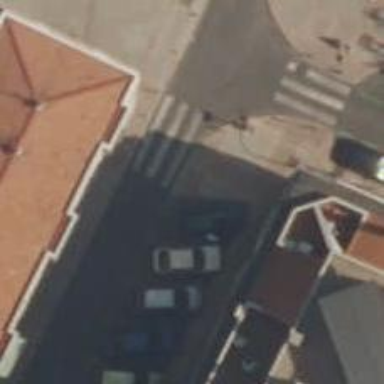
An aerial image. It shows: Uncontrolled zebra crossing on the road.